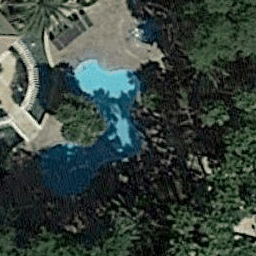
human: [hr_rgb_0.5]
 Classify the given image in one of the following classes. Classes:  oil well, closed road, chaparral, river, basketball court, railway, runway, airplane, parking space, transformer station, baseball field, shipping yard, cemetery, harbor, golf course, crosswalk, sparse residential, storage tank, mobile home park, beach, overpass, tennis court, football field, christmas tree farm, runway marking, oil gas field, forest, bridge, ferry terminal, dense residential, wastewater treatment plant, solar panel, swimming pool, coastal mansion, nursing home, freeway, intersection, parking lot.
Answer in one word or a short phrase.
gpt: swimming pool